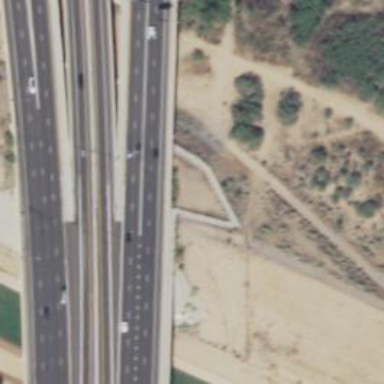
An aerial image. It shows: Motorway bridge.